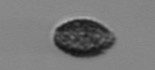
Label: Pseudochattonella_farcimen